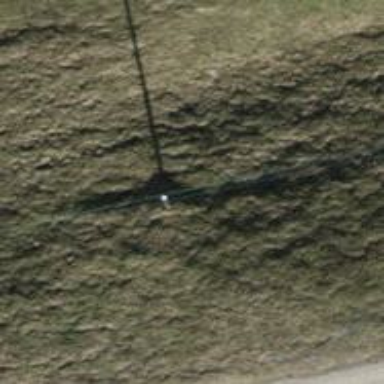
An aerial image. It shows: Power pole.